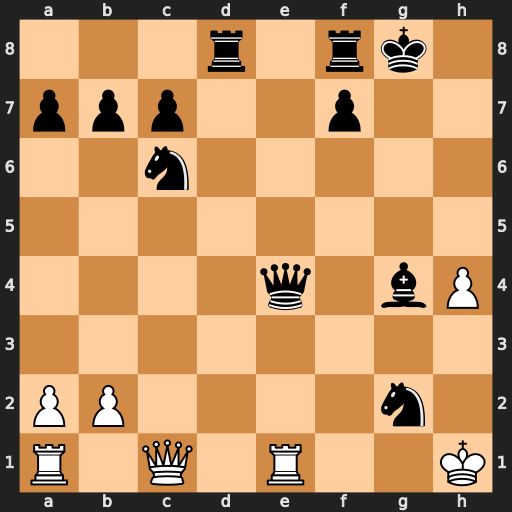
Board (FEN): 3r1rk1/ppp2p2/2n5/8/4q1bP/8/PP4n1/R1Q1R2K
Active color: w
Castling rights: -
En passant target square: -
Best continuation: Rxe4 Rd1+ Kxg2 Bf3+ Kxf3